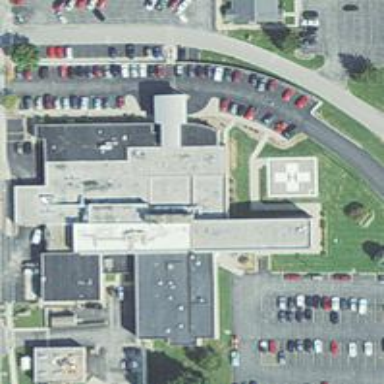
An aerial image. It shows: Healthcare facility identified as hospital.